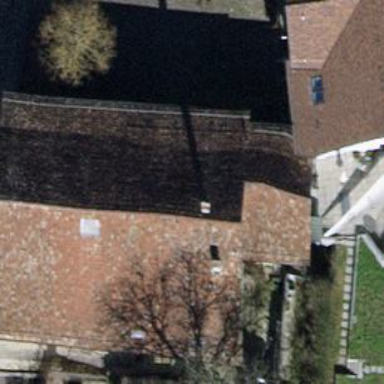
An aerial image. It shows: Detached building with pitched roof.